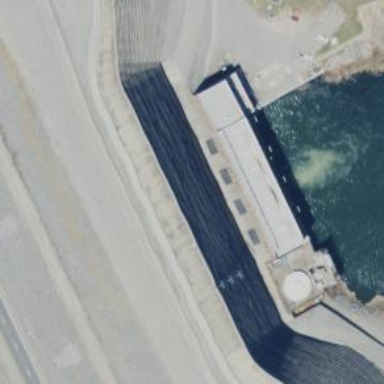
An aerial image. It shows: Hydro power generator using water-storage method.